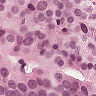
Metastatic tissue present: yes